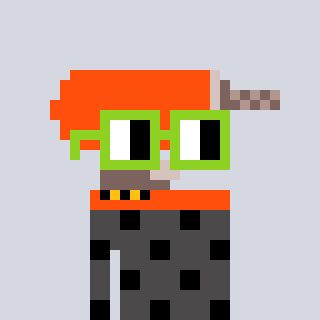
a pixel art character with square light green glasses, a drill-shaped head and a grayscale-colored body on a cool background